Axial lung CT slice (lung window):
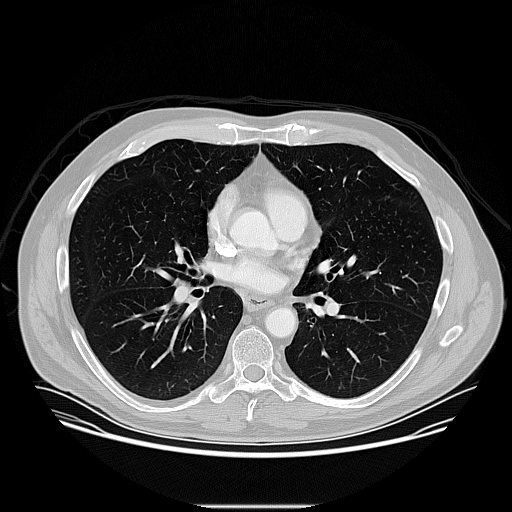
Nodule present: no